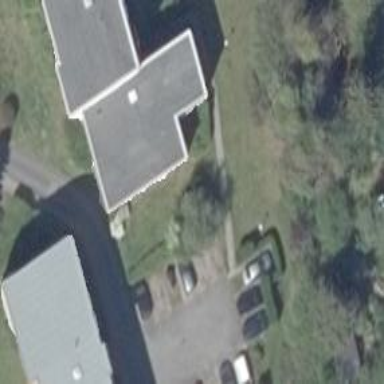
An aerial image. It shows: Residential building.